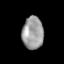
Tissue: prostate
Cell type: T cells
Senescence score: 0.2574
Nuclear area (px): 679
Mean DAPI intensity: 156.498